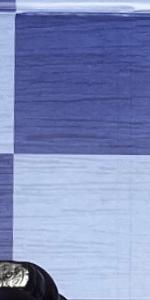
Label: Empty